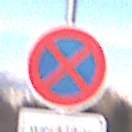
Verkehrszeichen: AbsolutesHalteverbot
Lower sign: ZeitangabenMitBeschraenkungAufWochentage7
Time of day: MorningAfternoon
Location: Outdoor (Nature)
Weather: PartlyCloudy
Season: NotSpecified
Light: Natural